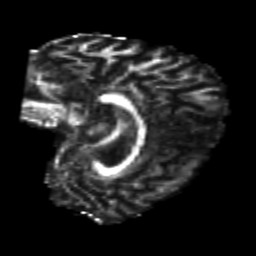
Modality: FA
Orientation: sagittal
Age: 20
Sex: male
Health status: healthy
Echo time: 0.074 s